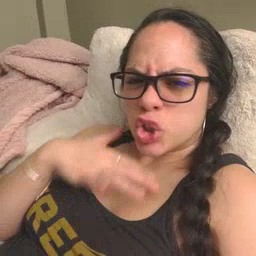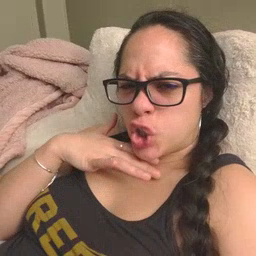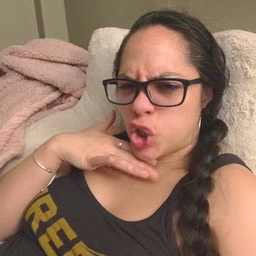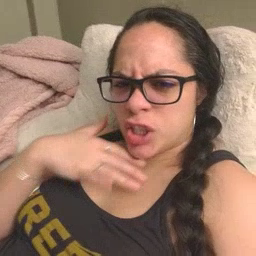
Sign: dirty